Interaction volume radius: 5 \u00c5
Interaction volume height: 10 \u00c5
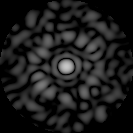
Disorder parameter: 0.8497